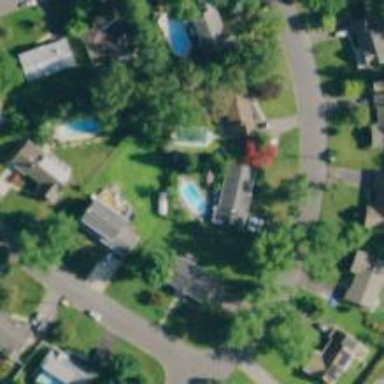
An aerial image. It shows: Neighborhood.